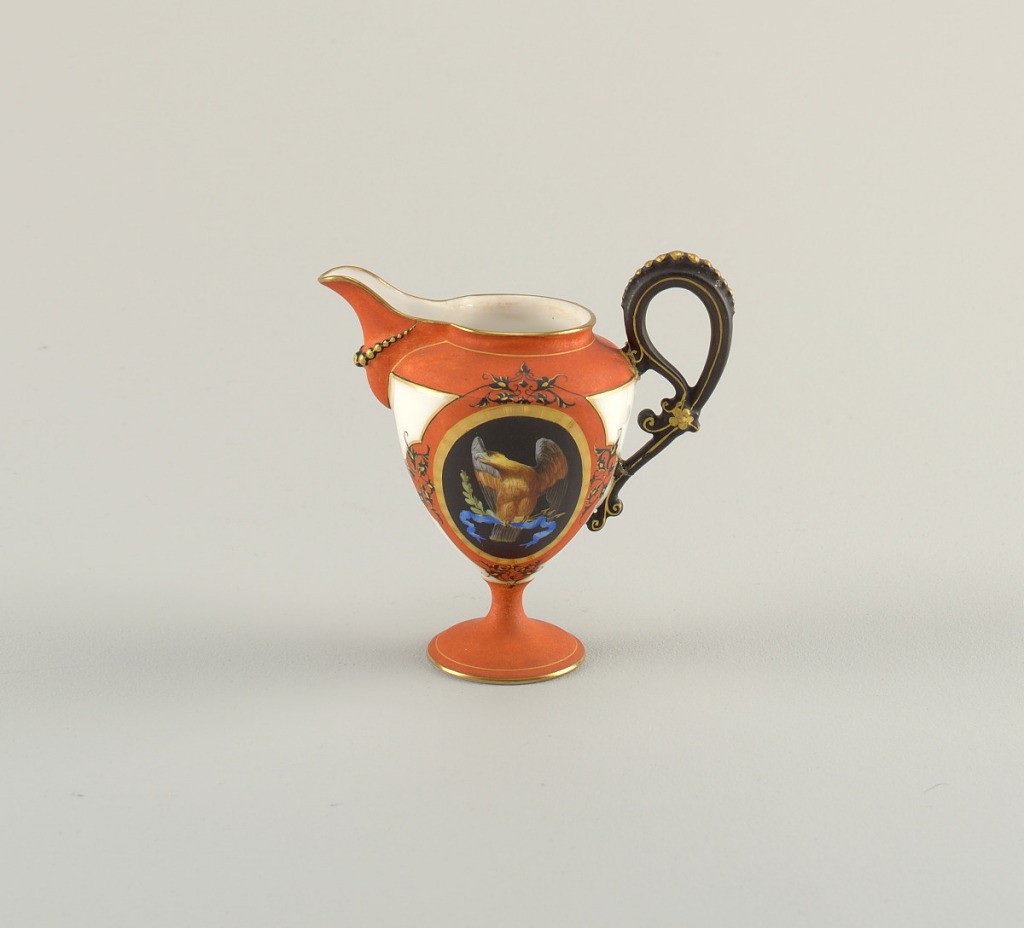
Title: Creamer
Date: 19th century
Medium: Porcelain
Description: Overglaze and underglaze decoration in colors of American flag, eagels, head of Liberty with decorative borders of orange, gold, and black.